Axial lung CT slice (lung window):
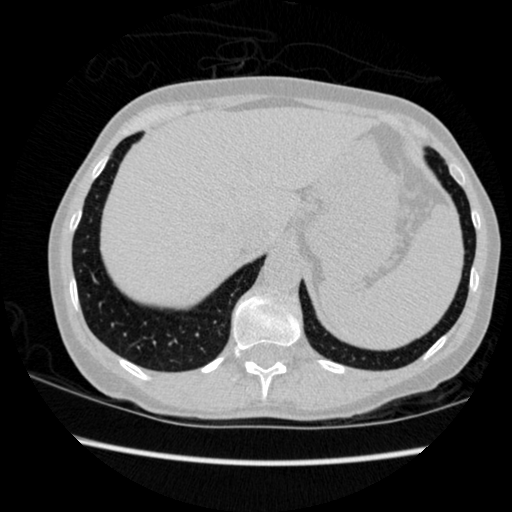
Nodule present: no